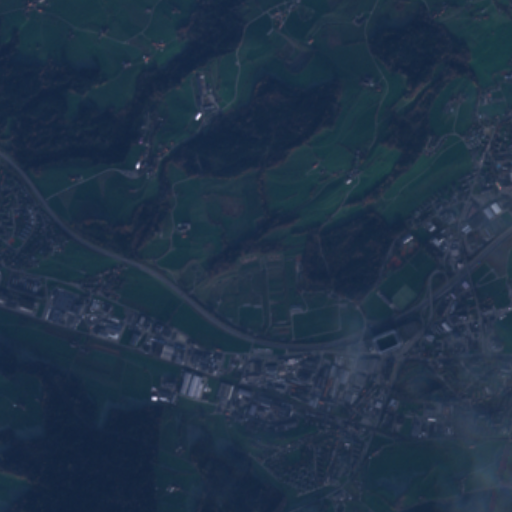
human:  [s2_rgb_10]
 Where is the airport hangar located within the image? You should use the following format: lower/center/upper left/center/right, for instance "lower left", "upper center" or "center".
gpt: The airport hangar is located in the lower center of the image.
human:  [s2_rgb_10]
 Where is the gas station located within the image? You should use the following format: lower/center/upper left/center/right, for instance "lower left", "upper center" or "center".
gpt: The gas station is located in the lower of the image.
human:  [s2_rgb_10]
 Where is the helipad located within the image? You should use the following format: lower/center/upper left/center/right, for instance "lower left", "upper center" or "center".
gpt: The helipad is located in the lower center of the image.
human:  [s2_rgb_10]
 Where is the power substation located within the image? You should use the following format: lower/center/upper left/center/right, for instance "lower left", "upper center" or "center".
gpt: The power substation is located in the lower right of the image.
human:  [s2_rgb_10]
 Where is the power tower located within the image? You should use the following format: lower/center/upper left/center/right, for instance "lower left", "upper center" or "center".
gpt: The power tower is located in the lower left of the image.
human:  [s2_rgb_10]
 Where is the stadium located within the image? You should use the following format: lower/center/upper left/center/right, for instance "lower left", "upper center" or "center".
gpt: The stadium is located in the lower right of the image.
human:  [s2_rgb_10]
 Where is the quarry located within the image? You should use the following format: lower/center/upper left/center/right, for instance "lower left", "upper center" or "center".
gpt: There is no quarry in the image.